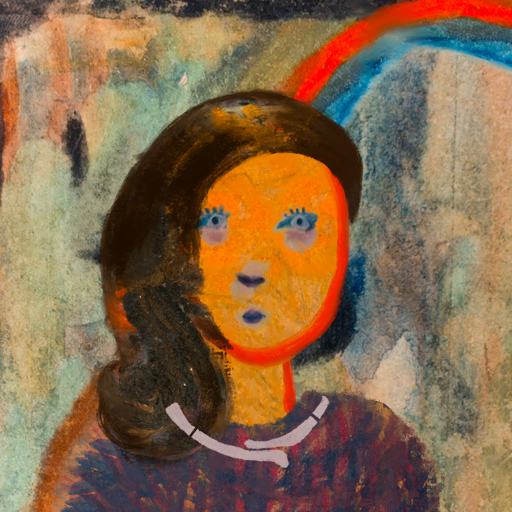
Background: Childish, Head And Neck Front: Sisters, Face Front: Hill_Girl, Bust: In_The_Sun, Hair Front: Gypsy_Queen, Head Accessory: Blank, Second Necklace: Blank, Necklace: Hypocrite_2, Baby: Blank